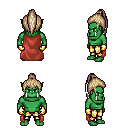
a pixel art fantasy rpg character, male body template, orc, green skin, maroon cape, gold greaves, white blonde long topknot hairstyle, gold gloves, four views (front, back, left, right), 2x2 character sprite sheet, small pixel art, hard edges, no anti-aliasing